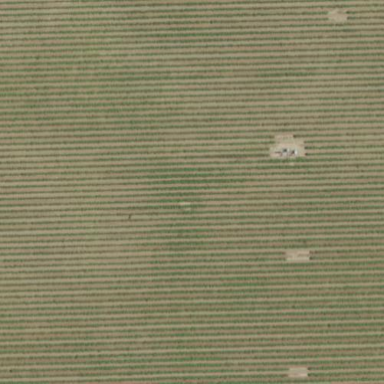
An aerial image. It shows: Vineyard where grapes are grown.